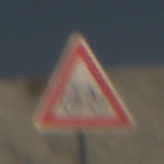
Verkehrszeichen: RadverkehrLinks
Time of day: Midday
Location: Outdoor (Beach)
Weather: PartlyCloudy
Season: NotSpecified
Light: Natural